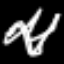
Label: line